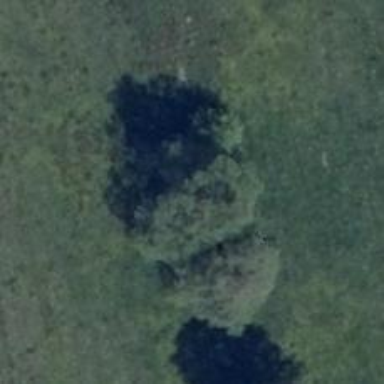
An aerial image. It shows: Deciduous tree with broadleaved leaves.